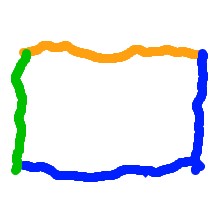
Shape: rectangle